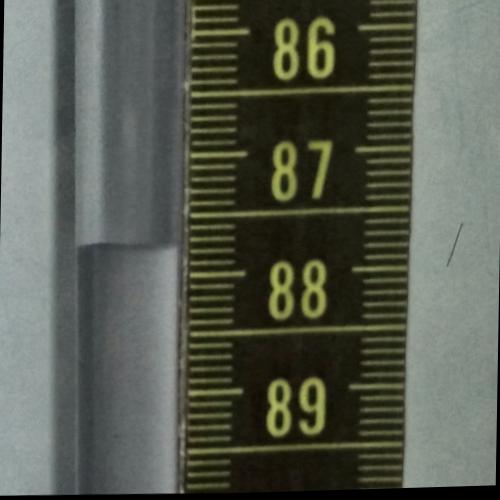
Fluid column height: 87.7 cm